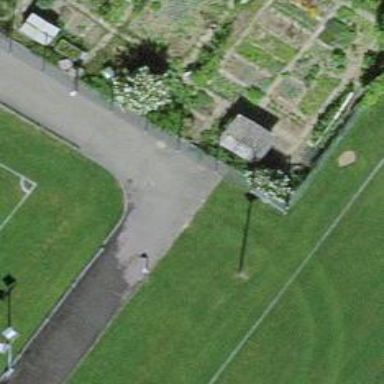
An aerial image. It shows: Chain link fence.